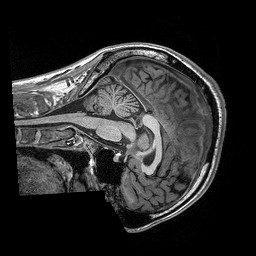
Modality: T1w
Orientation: sagittal
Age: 32
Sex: male
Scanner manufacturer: siemens
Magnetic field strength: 3 T
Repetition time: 2.3 s
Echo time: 0.00306 s